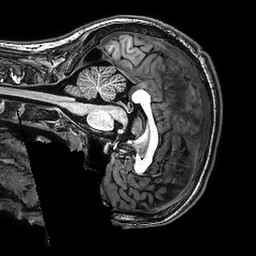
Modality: T1w
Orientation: sagittal
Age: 24
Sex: male
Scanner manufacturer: philips
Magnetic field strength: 3 T
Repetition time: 0.008132 s
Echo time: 0.003735 s